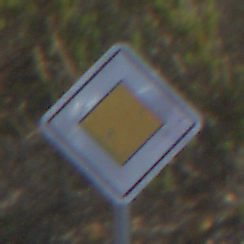
Verkehrszeichen: Vorfahrtsstrasse
Umgebung: Outdoor, RoadRail
Tageszeit: MorningAfternoon
Wetter: PartlyCloudy
Licht: Natural
Jahreszeit: NotSpecified
Kontrast: HighContrast